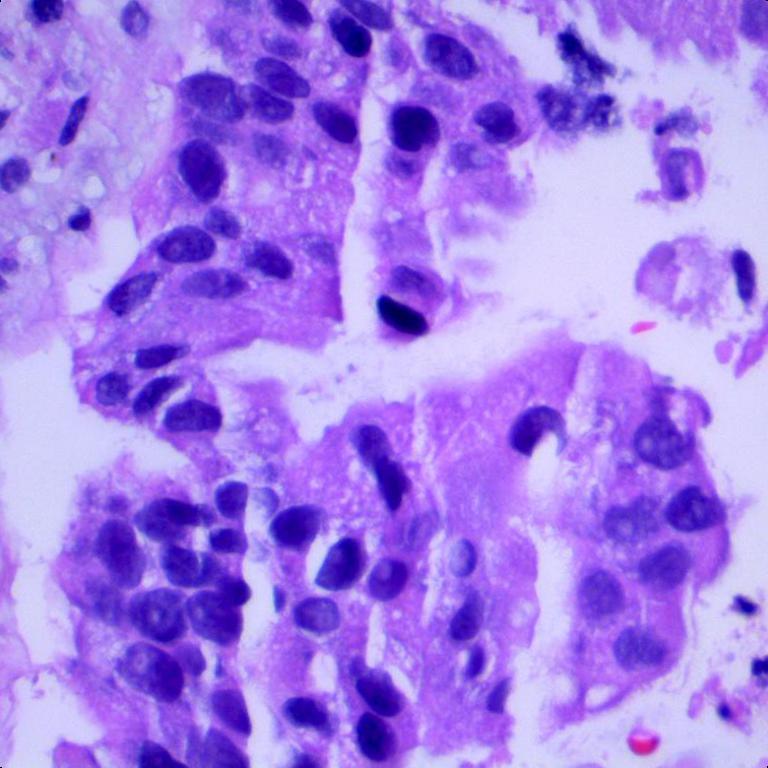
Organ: lung
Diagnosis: adenocarcinomas